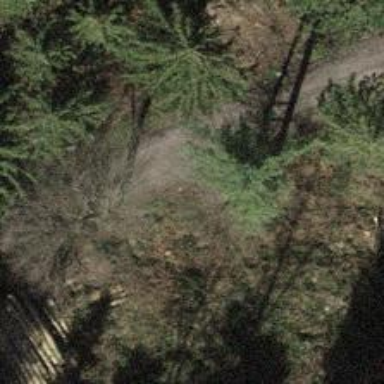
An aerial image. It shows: Gravel track road.